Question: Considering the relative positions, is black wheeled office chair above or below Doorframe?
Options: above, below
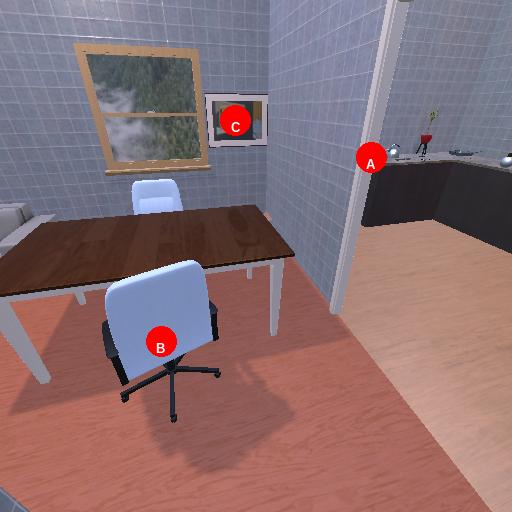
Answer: above